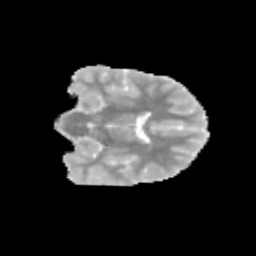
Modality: MD
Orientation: coronal
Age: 10
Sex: male
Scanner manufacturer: siemens
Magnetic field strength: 3 T
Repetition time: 3.8 s
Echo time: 0.07 s